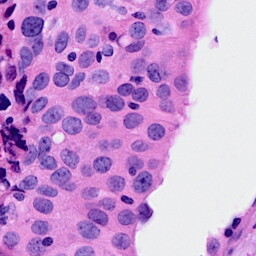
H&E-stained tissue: Breast